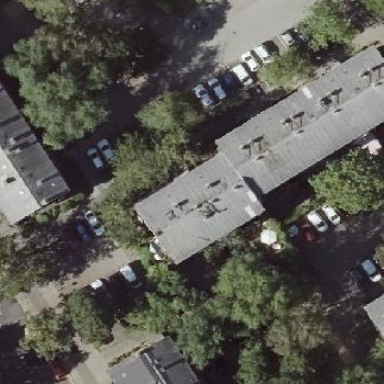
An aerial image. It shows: Grey-roofed apartment building.